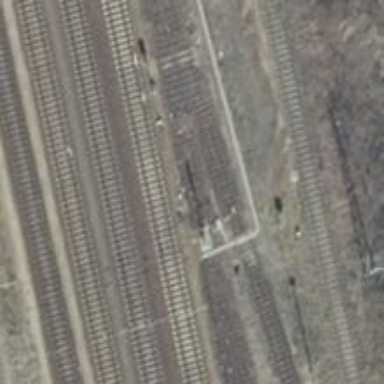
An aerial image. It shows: Railway switch with the turnout side on the left.